Question: I want to combine a fixed and a fluid element. With '<table>' it is very easy, but I want .
With 'table': <URL>
But, how do this without tables, just with 'divs' and 'CSS'?
HTML:
'''
<table border="0" width="100%" cellspacing="0" cellpadding="0">
<tr>
<td width="80" class="a">FIXED</td>
<td class="b">FLUID</td>
</tr>
</table>
'''
CSS:
'''
table { background: #f4f4f4 }
.a { background: #CCC }
.b { background: #999 }
/* */
* { font-family: sans-serif }
td { padding: 5px }
p { color: #CCC; font-style: italic; margin-top: 40px; font-weight: 100 }
'''

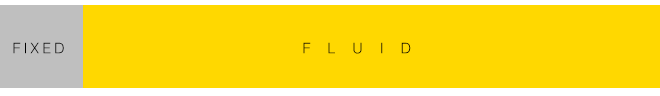
Answer: Without using tables, you could use <URL>. Just set the parent element's display property to 'table'. The children elements would then have a display of 'table-cell'. The fixed row would obviously have a fixed width and the fluid table cell would fill the remaining space with a width of '100%'. You can use 'vertical-align:middle' to vertically center the '.row' elements too.
<URL>
'''
<div class="table">
<div class="row fixed">FIXED..</div>
<div class="row fluid">FLUID..</div>
</div>
'''
CSS
'''
.table {
background: #f4f4f4;
display:table;
height:100px;
}
.row {
display:table-cell;
vertical-align: middle;
padding:0 20px;
}
.row.fixed {
background: #CCC;
}
.row.fluid {
background: gold;
width:100%;
}
'''
This approach is <URL> with the exception of IE7 and lower.